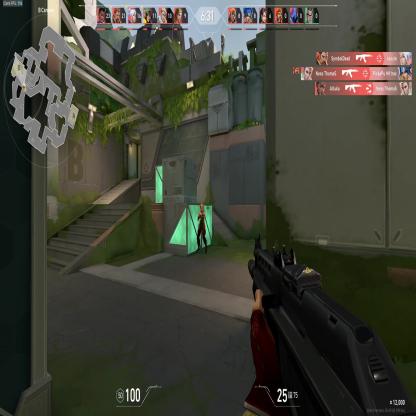
Label: enemy